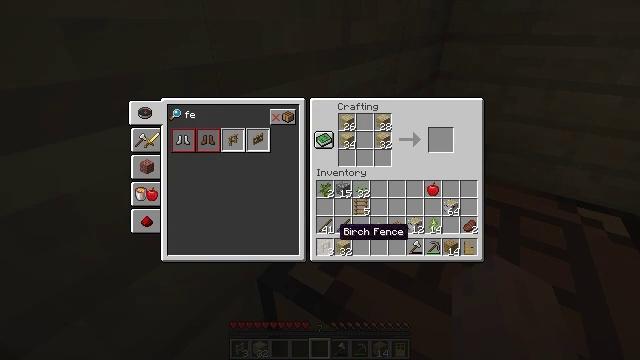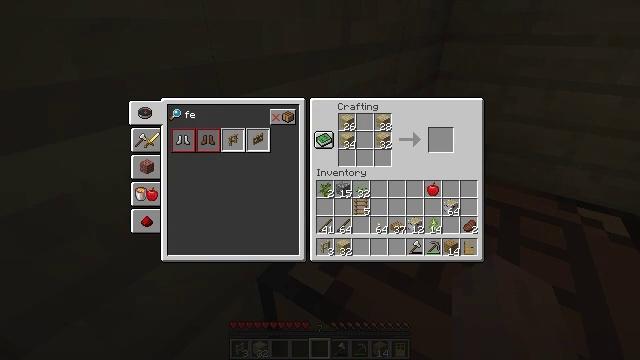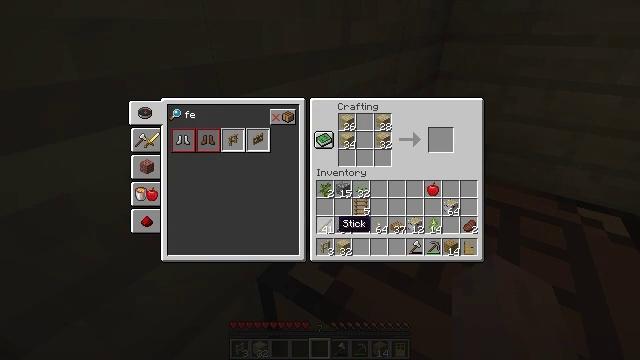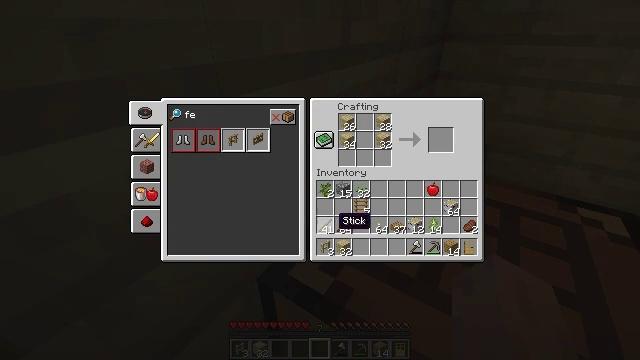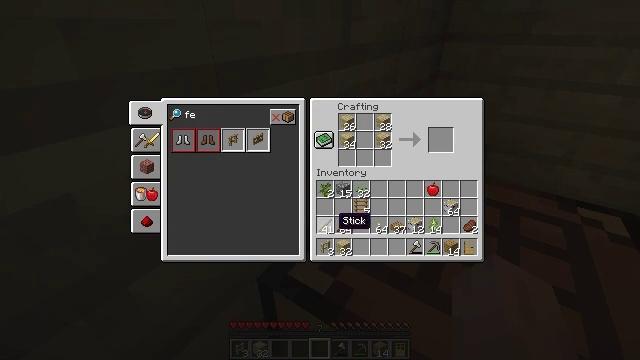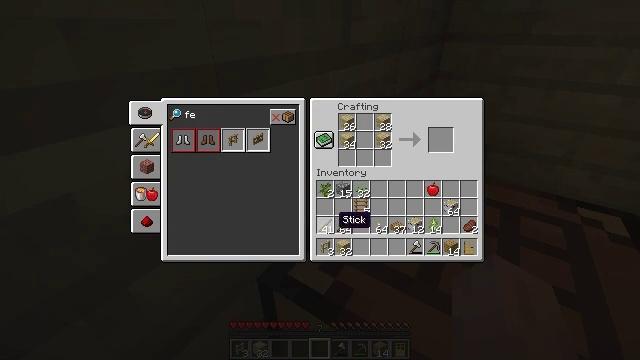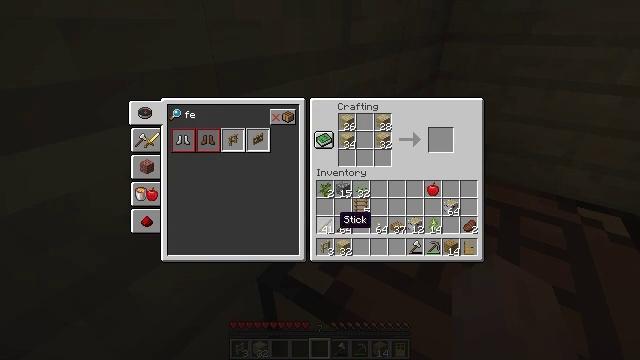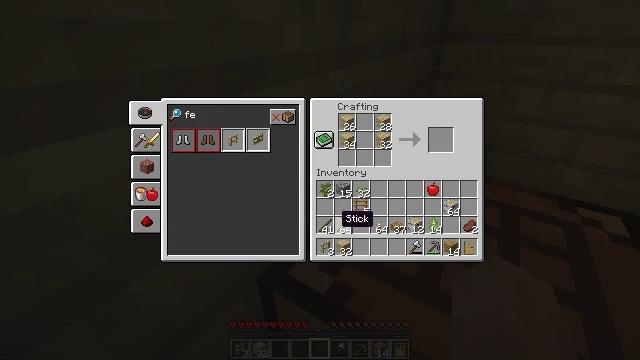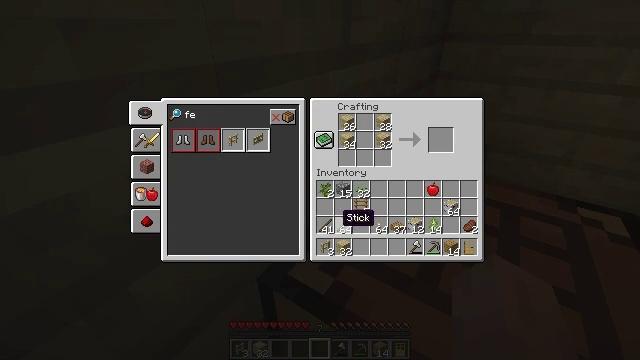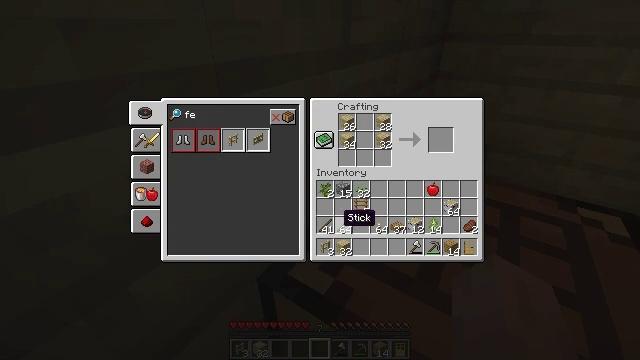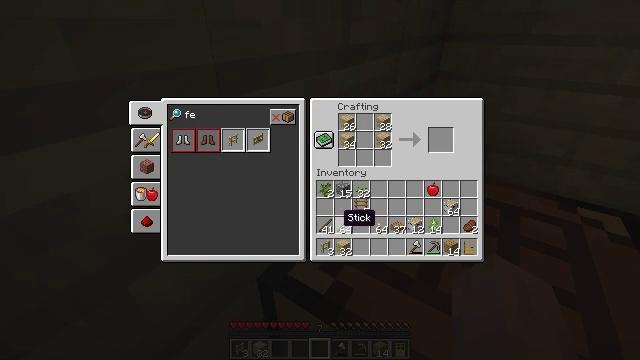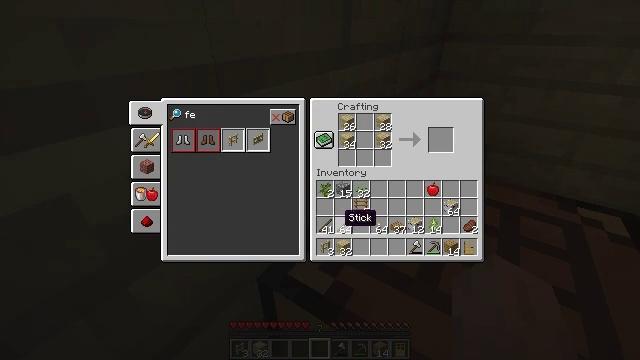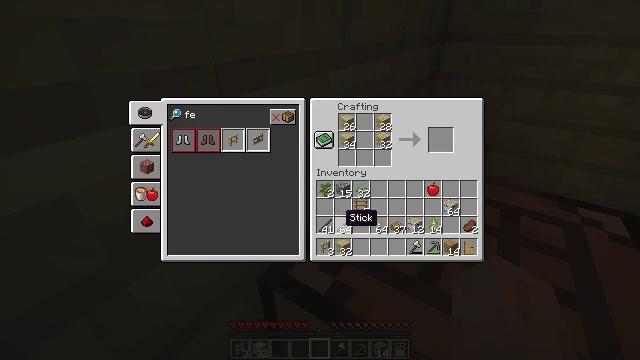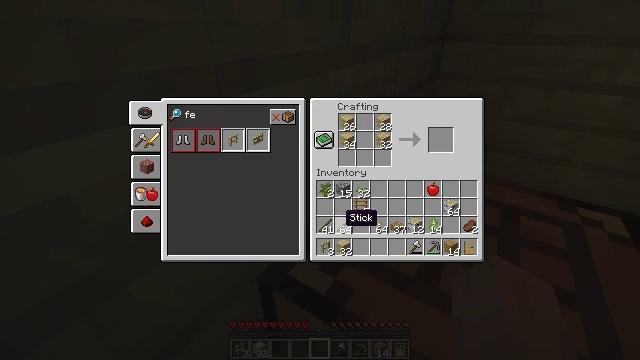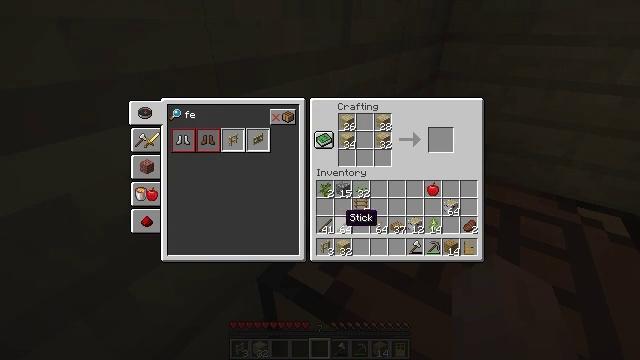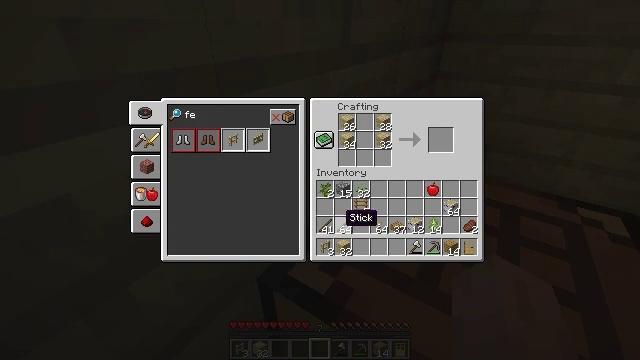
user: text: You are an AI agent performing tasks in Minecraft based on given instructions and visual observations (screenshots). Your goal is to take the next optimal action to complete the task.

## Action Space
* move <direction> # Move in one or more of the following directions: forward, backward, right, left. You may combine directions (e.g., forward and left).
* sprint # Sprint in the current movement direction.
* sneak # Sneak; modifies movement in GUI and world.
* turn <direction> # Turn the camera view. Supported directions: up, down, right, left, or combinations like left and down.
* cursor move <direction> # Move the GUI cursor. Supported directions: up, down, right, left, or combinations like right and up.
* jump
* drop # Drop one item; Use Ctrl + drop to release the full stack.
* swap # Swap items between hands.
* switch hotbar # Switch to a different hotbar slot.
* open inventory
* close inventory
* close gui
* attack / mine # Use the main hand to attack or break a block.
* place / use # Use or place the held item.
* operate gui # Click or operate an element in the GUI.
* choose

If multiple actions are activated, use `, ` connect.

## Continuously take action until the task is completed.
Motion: motion action
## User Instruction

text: Use birch planks and sticks to craft a birch fence.
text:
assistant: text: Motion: no_op
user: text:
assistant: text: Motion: no_op
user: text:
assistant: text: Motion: no_op
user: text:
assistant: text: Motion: no_op
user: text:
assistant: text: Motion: no_op
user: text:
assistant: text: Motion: no_op
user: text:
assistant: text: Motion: no_op
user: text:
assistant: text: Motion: no_op
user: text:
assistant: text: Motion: no_op
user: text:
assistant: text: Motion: no_op
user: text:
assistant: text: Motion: no_op
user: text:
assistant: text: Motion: no_op
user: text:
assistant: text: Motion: no_op
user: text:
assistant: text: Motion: no_op
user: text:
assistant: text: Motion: no_op
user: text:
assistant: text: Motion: operate gui
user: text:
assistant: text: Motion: operate gui
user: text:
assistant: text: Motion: operate gui
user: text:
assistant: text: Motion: no_op
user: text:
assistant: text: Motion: no_op
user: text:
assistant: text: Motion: cursor move up
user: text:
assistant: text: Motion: cursor move up
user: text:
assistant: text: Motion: cursor move up
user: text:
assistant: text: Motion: no_op
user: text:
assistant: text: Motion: no_op
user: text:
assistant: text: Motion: no_op
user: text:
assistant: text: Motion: no_op
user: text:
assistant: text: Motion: no_op
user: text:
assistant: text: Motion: cursor move up
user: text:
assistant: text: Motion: no_op